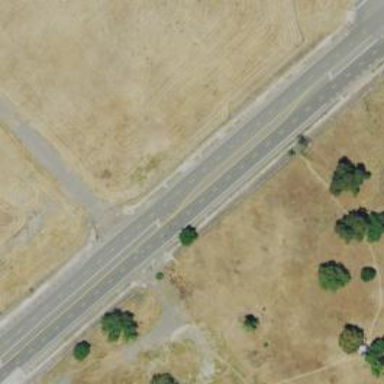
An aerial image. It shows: Secondary road with asphalt surface.